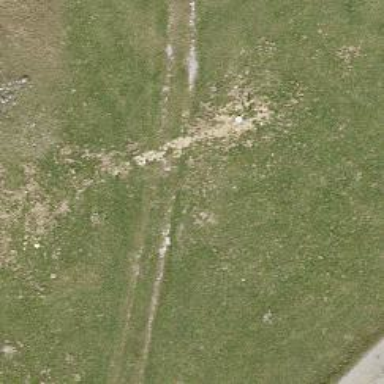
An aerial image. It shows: Track with grade 1 quality.